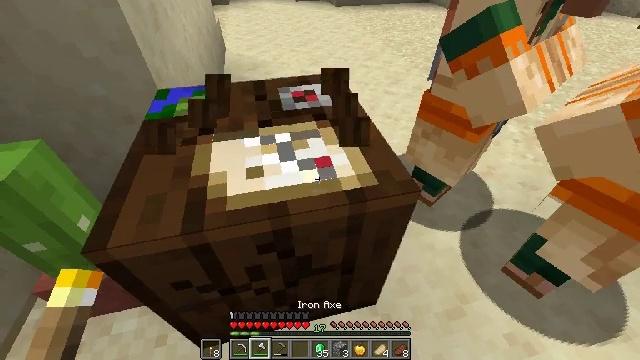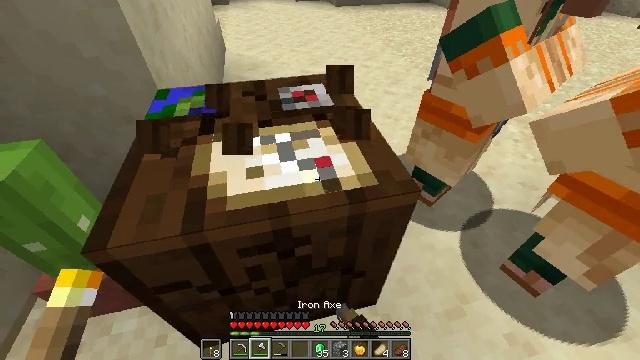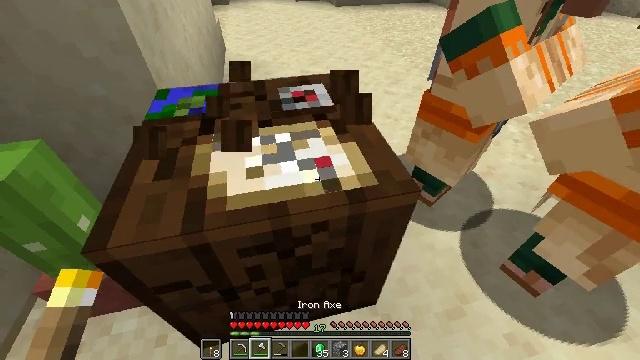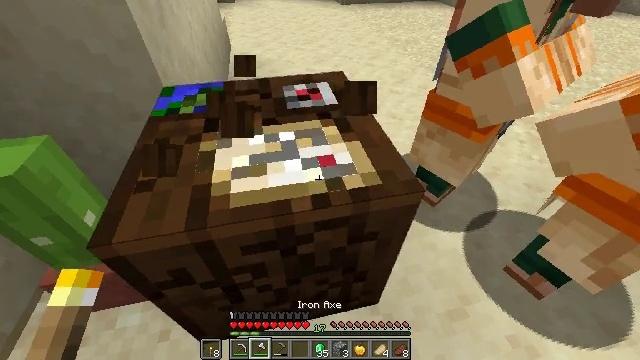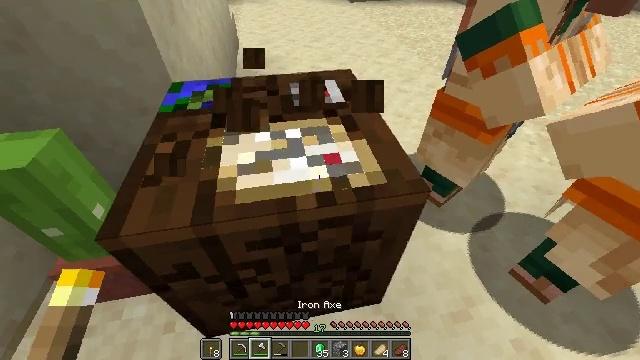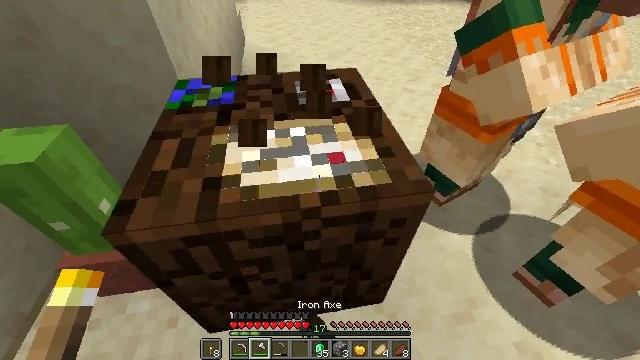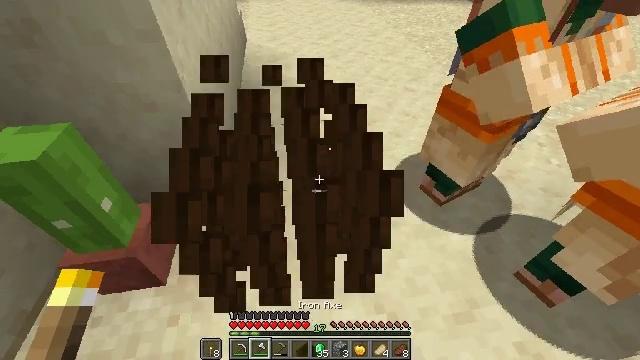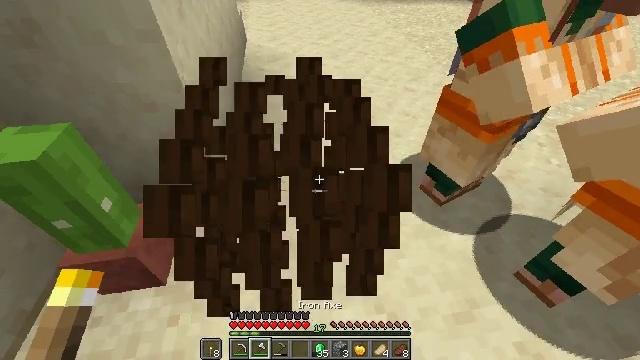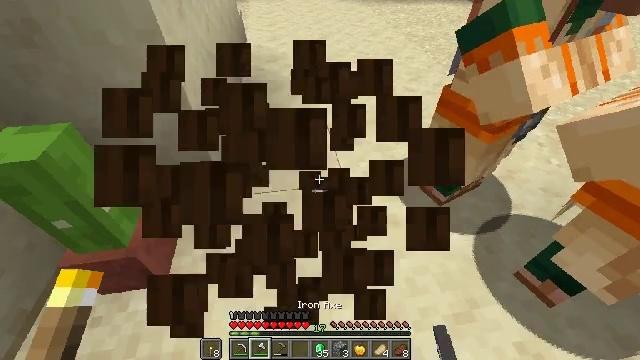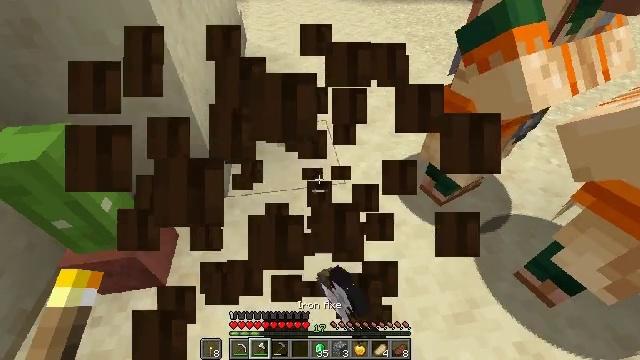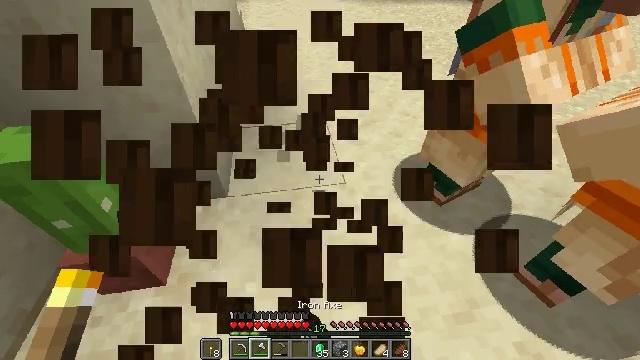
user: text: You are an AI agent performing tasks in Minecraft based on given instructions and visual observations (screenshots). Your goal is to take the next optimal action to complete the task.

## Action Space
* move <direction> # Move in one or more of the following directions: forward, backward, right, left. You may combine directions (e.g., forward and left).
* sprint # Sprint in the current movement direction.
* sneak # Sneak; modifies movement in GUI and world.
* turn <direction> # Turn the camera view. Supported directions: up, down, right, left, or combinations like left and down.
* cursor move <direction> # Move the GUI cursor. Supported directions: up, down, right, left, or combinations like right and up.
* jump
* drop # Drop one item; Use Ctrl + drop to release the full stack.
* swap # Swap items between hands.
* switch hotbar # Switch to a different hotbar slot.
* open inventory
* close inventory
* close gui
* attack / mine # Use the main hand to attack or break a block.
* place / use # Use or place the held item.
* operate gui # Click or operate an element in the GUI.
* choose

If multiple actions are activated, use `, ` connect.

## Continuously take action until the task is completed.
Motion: motion action
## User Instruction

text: Reclaim the cartography table for later use.
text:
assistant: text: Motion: attack / mine
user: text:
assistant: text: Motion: attack / mine
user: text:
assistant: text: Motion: turn left, attack / mine
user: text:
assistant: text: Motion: turn left, attack / mine
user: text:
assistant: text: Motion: turn left, attack / mine
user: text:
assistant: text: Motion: attack / mine
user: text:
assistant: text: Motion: attack / mine
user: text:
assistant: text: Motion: attack / mine
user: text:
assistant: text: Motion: attack / mine
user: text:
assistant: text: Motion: attack / mine
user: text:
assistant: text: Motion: attack / mine